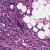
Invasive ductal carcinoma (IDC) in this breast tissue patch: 1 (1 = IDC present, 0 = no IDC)